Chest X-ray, AP view. Patient: 48 years old, sex F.
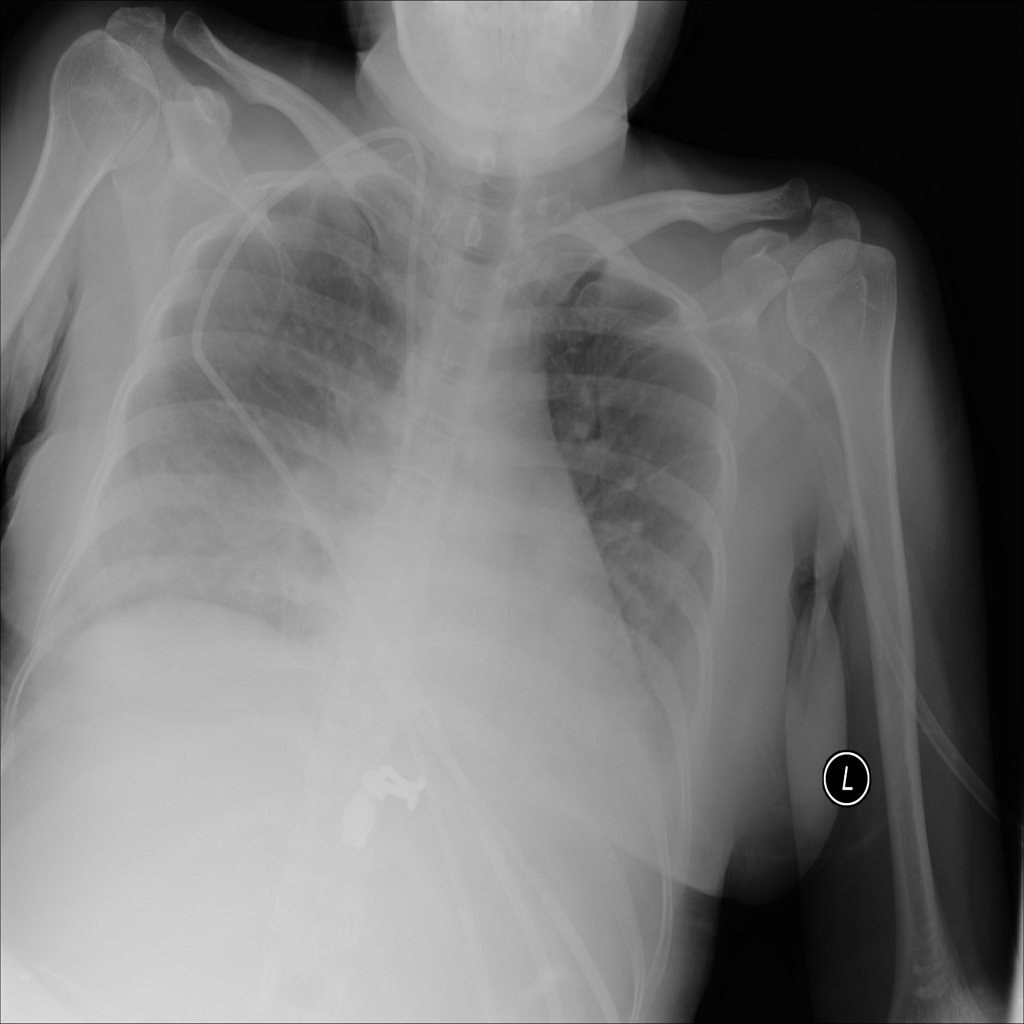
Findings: Edema, Infiltration